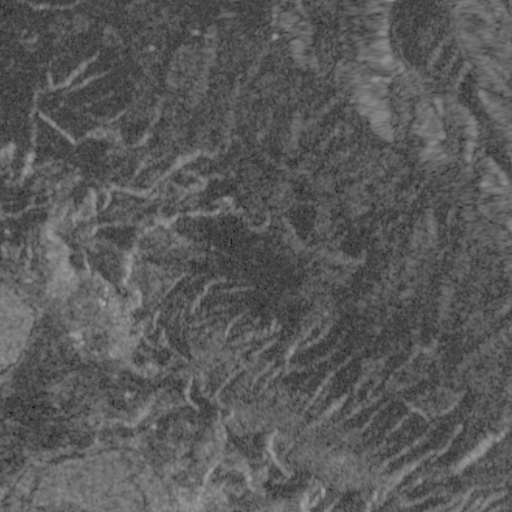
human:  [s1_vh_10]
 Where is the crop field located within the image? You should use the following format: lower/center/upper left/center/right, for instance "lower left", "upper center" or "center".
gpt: The crop field is located in the lower left of the image.
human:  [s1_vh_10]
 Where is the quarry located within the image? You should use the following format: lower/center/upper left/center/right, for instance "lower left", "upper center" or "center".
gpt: The quarry is located in the lower left of the image.
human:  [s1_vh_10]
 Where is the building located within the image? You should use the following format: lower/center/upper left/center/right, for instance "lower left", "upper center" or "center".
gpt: There is no building in the image.

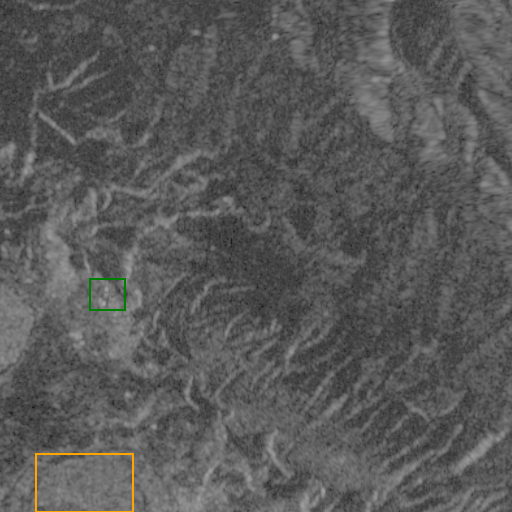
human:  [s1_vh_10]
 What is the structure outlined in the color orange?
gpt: The structure outlined in orange is a crop field.
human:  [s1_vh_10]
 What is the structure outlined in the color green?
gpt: The structure outlined in green is a quarry.
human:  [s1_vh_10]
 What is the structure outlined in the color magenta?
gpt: There is no magenta outline.